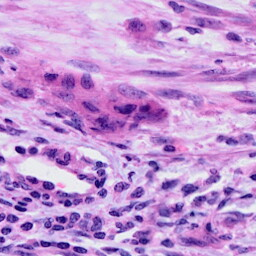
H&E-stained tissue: Cervix